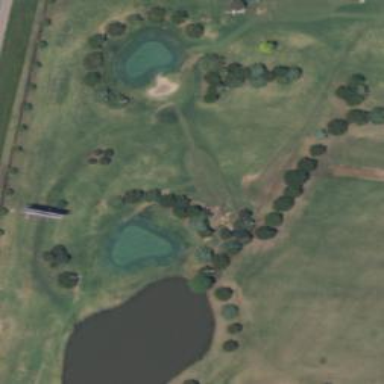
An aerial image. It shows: Golf hole.